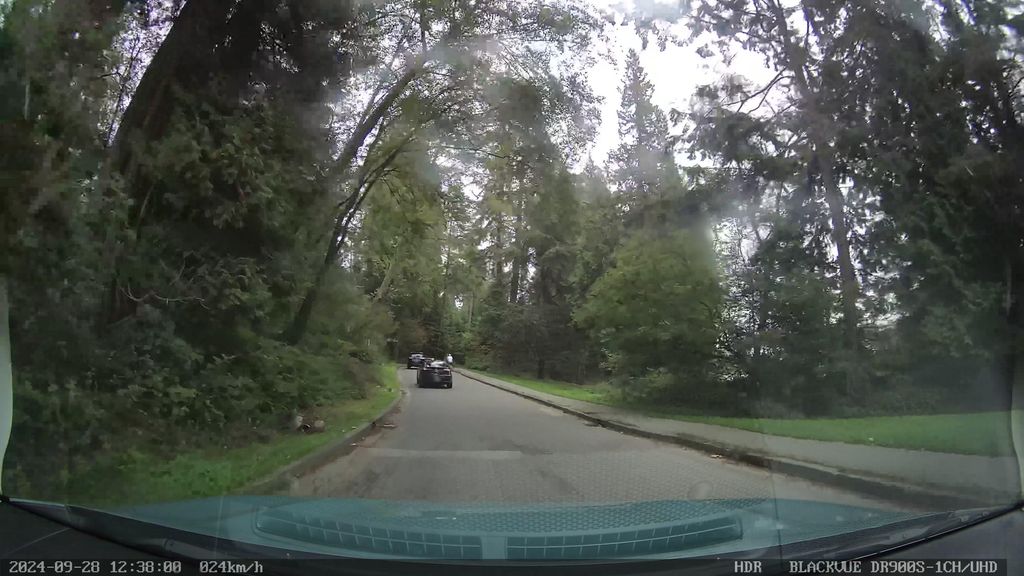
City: vancouver